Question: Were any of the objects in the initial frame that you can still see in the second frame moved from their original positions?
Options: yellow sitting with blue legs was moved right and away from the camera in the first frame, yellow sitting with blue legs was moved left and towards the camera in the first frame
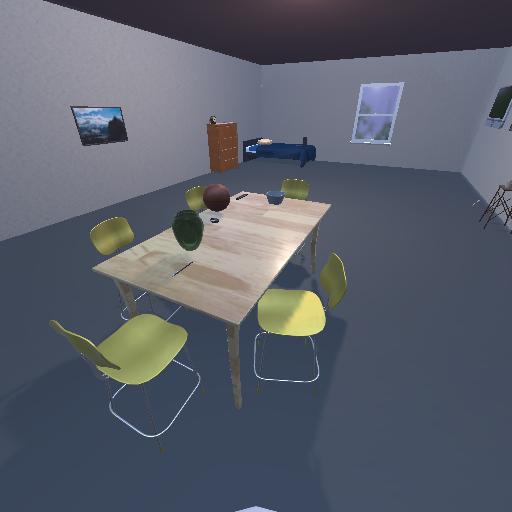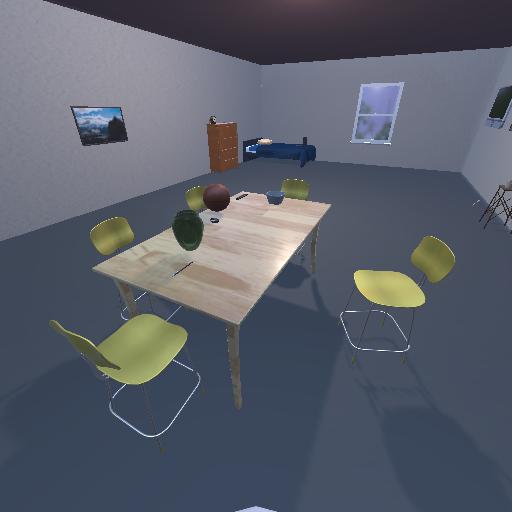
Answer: yellow sitting with blue legs was moved right and away from the camera in the first frame